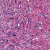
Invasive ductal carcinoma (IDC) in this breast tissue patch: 1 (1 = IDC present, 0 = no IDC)